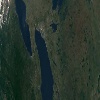
Label: land